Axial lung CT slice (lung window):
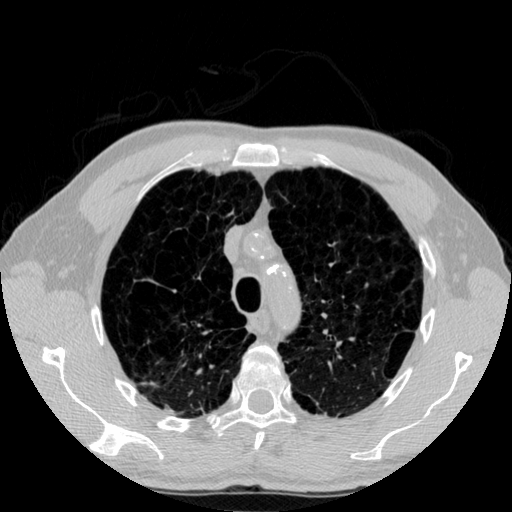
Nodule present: no